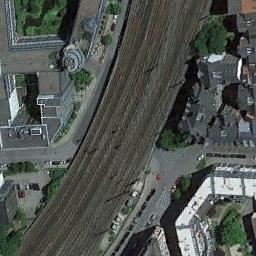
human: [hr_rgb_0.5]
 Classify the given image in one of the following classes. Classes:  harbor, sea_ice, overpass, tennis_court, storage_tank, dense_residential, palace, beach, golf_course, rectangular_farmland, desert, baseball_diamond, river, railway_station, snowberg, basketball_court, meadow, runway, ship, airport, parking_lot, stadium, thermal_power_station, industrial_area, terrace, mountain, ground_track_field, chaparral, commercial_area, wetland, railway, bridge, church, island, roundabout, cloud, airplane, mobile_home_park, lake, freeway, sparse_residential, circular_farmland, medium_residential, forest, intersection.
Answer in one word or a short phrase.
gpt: railway